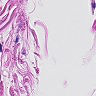
Metastatic tissue present: no